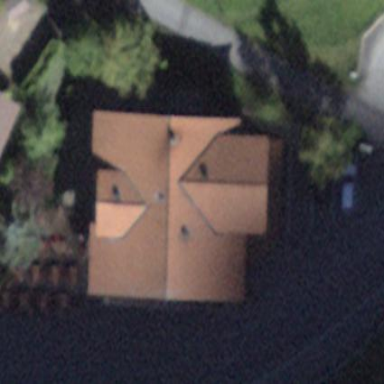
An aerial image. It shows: Restaurant located within hotel.